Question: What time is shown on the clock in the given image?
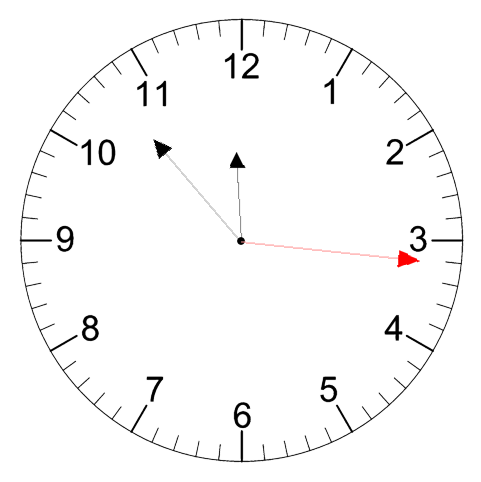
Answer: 11:53:16